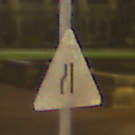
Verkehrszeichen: EinseitigVerengteFahrbahnLinks
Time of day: Night
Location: Outdoor (Urban)
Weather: Overcast
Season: NotSpecified
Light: Artificial